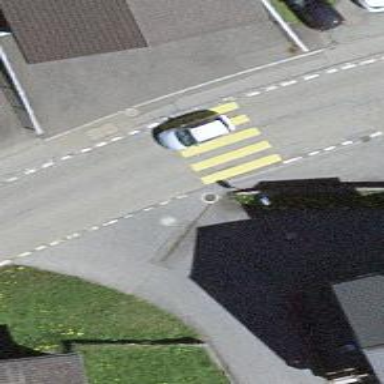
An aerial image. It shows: Uncontrolled zebra crossing.